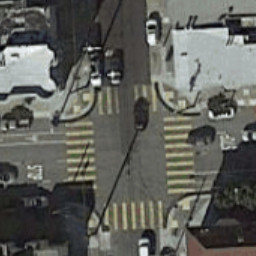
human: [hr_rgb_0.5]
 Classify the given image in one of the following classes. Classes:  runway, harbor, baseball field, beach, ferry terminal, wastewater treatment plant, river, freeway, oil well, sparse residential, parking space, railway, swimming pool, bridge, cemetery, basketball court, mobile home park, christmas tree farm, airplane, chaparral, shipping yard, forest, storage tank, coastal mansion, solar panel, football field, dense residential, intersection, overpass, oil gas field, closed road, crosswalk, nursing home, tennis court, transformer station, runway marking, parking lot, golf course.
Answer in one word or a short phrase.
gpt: crosswalk